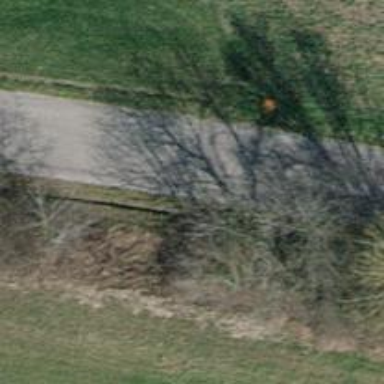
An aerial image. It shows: Pipeline marker.